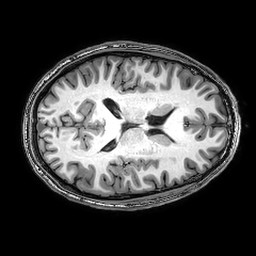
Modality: T1w
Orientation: axial
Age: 28
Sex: male
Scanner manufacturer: philips
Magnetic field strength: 3 T
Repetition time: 0.008302 s
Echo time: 0.00382 s